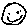
Label: smiley face